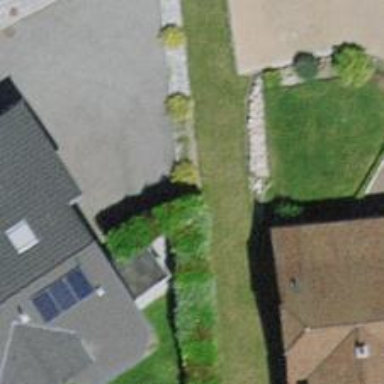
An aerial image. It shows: Hedge acting as barrier.